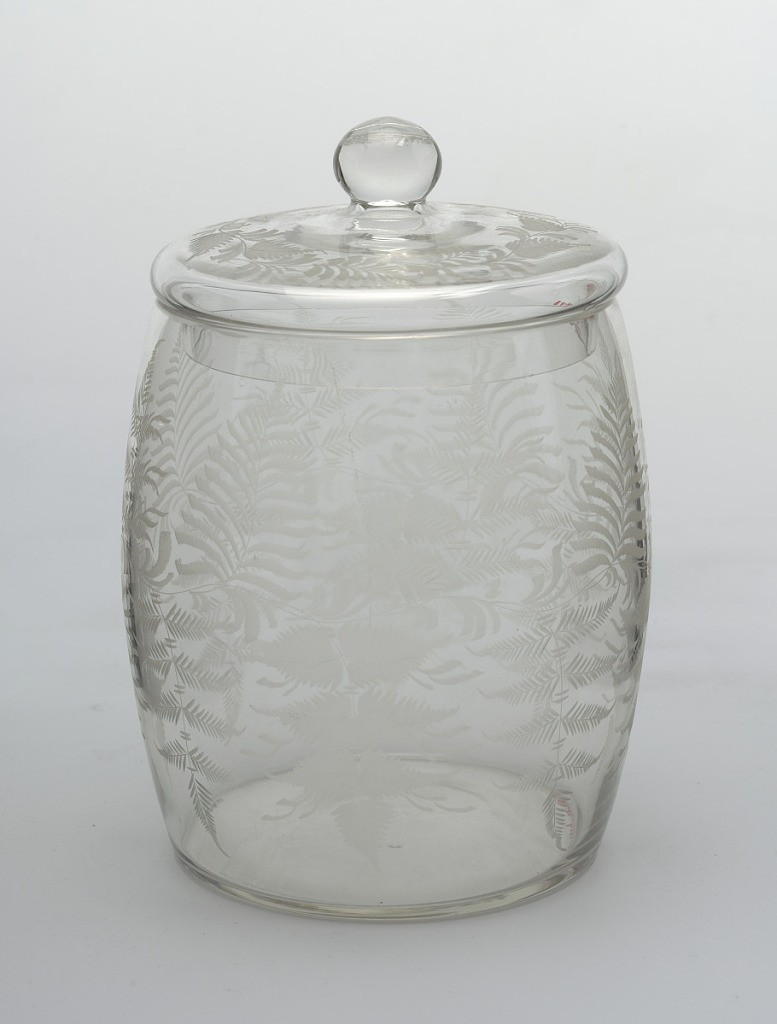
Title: Jar and cover
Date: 19th century
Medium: glass
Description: Jar, with lid etched glass,???